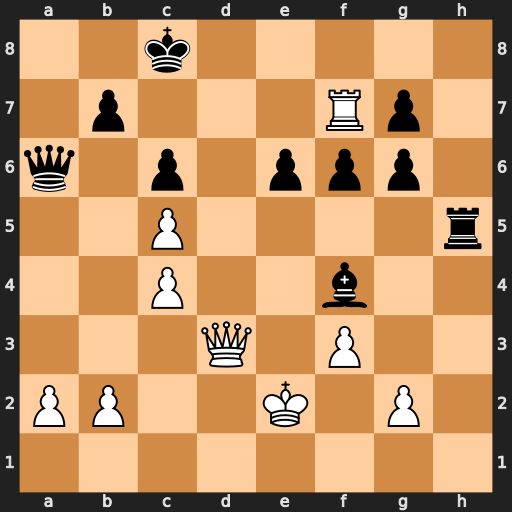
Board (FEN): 2k5/1p3Rp1/q1p1ppp1/2P4r/2P2b2/3Q1P2/PP2K1P1/8
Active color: w
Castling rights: -
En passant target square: -
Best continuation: Rf8+ Kc7 Qd8#